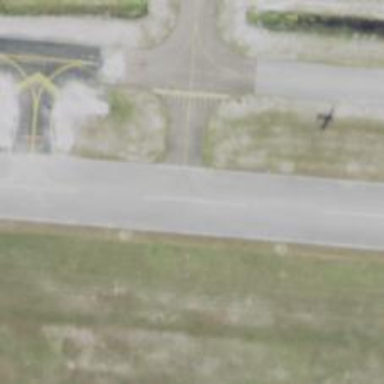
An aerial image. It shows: Image of taxiway at airport.